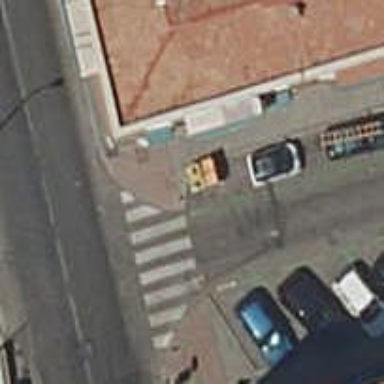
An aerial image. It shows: Marked road crossing.